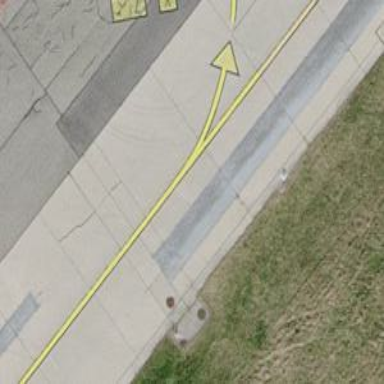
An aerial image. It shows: Image of taxiway at airport.